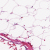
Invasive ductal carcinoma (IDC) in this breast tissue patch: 0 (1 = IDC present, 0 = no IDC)